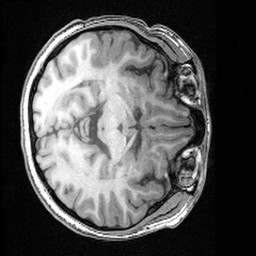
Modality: T1w
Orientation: axial
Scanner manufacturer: ge
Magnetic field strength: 3 T
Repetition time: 0.008376 s
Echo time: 0.003268 s